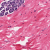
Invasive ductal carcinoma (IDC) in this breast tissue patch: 0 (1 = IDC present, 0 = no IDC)